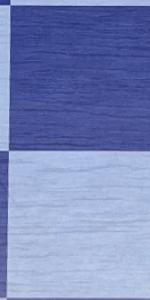
Label: Empty